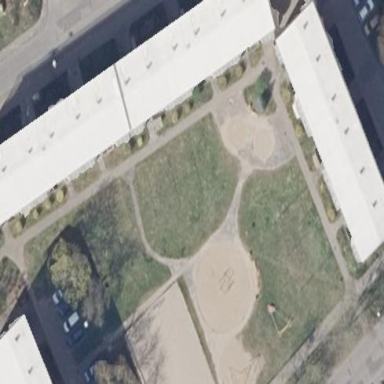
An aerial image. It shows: Playground area for leisure land.